Question: I tried to convert an rgb image to grayscale using the weighted sum formula
Y' = 0.299 R' + 0.587 G' + .114 B'
It didn't give any errors but I am unable to understand the output.
Here's the code:
'''
img = Image.open("dog.jpg")
img = img.resize((256, 256), resample=Image.BILINEAR)
img = np.array(img)
bw = np.zeros((256,256))
for i in range(256):
for j in range(256):
bw[i,j] = (.299*img[i,j,0])+(.587*img[i,j,1])+(.114*img[i,j,2])
i = Image.fromarray(bw,'L')
'''
Here is the output picture that I got:

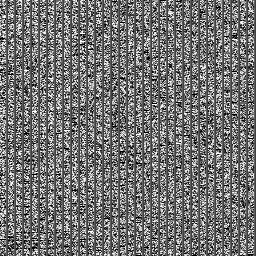
Answer: Your computation in 'bw[i,j]' results in a float. Images expect a uint8 type, i.e., integers in the range 0-255. To fix this change
'''
bw = np.zeros((256,256))
'''
to
'''
bw = np.zeros((256,256), dtype=np.uint8)
'''
This will clip every number in 0-0.999... to 0.
'''
>>> bw[0,0] = 0.3
>>> bw[0,0]
0
>>> bw[0,0] = 0.6
>>> bw[0,0]
0
'''
If you care more about rounding to the nearest integer than always rounding down, then you can also wrap that computation in 'np.round()'.
'''
>>> bw[0,0] = np.round(0.3)
>>> bw[0,0]
0
>>> bw[0,0] = np.round(0.6)
>>> bw[0,0]
1
'''
---
Numpy supports vectorisation, so you don't need to write explicit loops (which are also slower).
'''
img = np.array(img)
bw = np.round(.299 * img[...,0] + .587 * img[...,1] + .114 * img[...,2]).astype(np.uint8)
'''